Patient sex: M
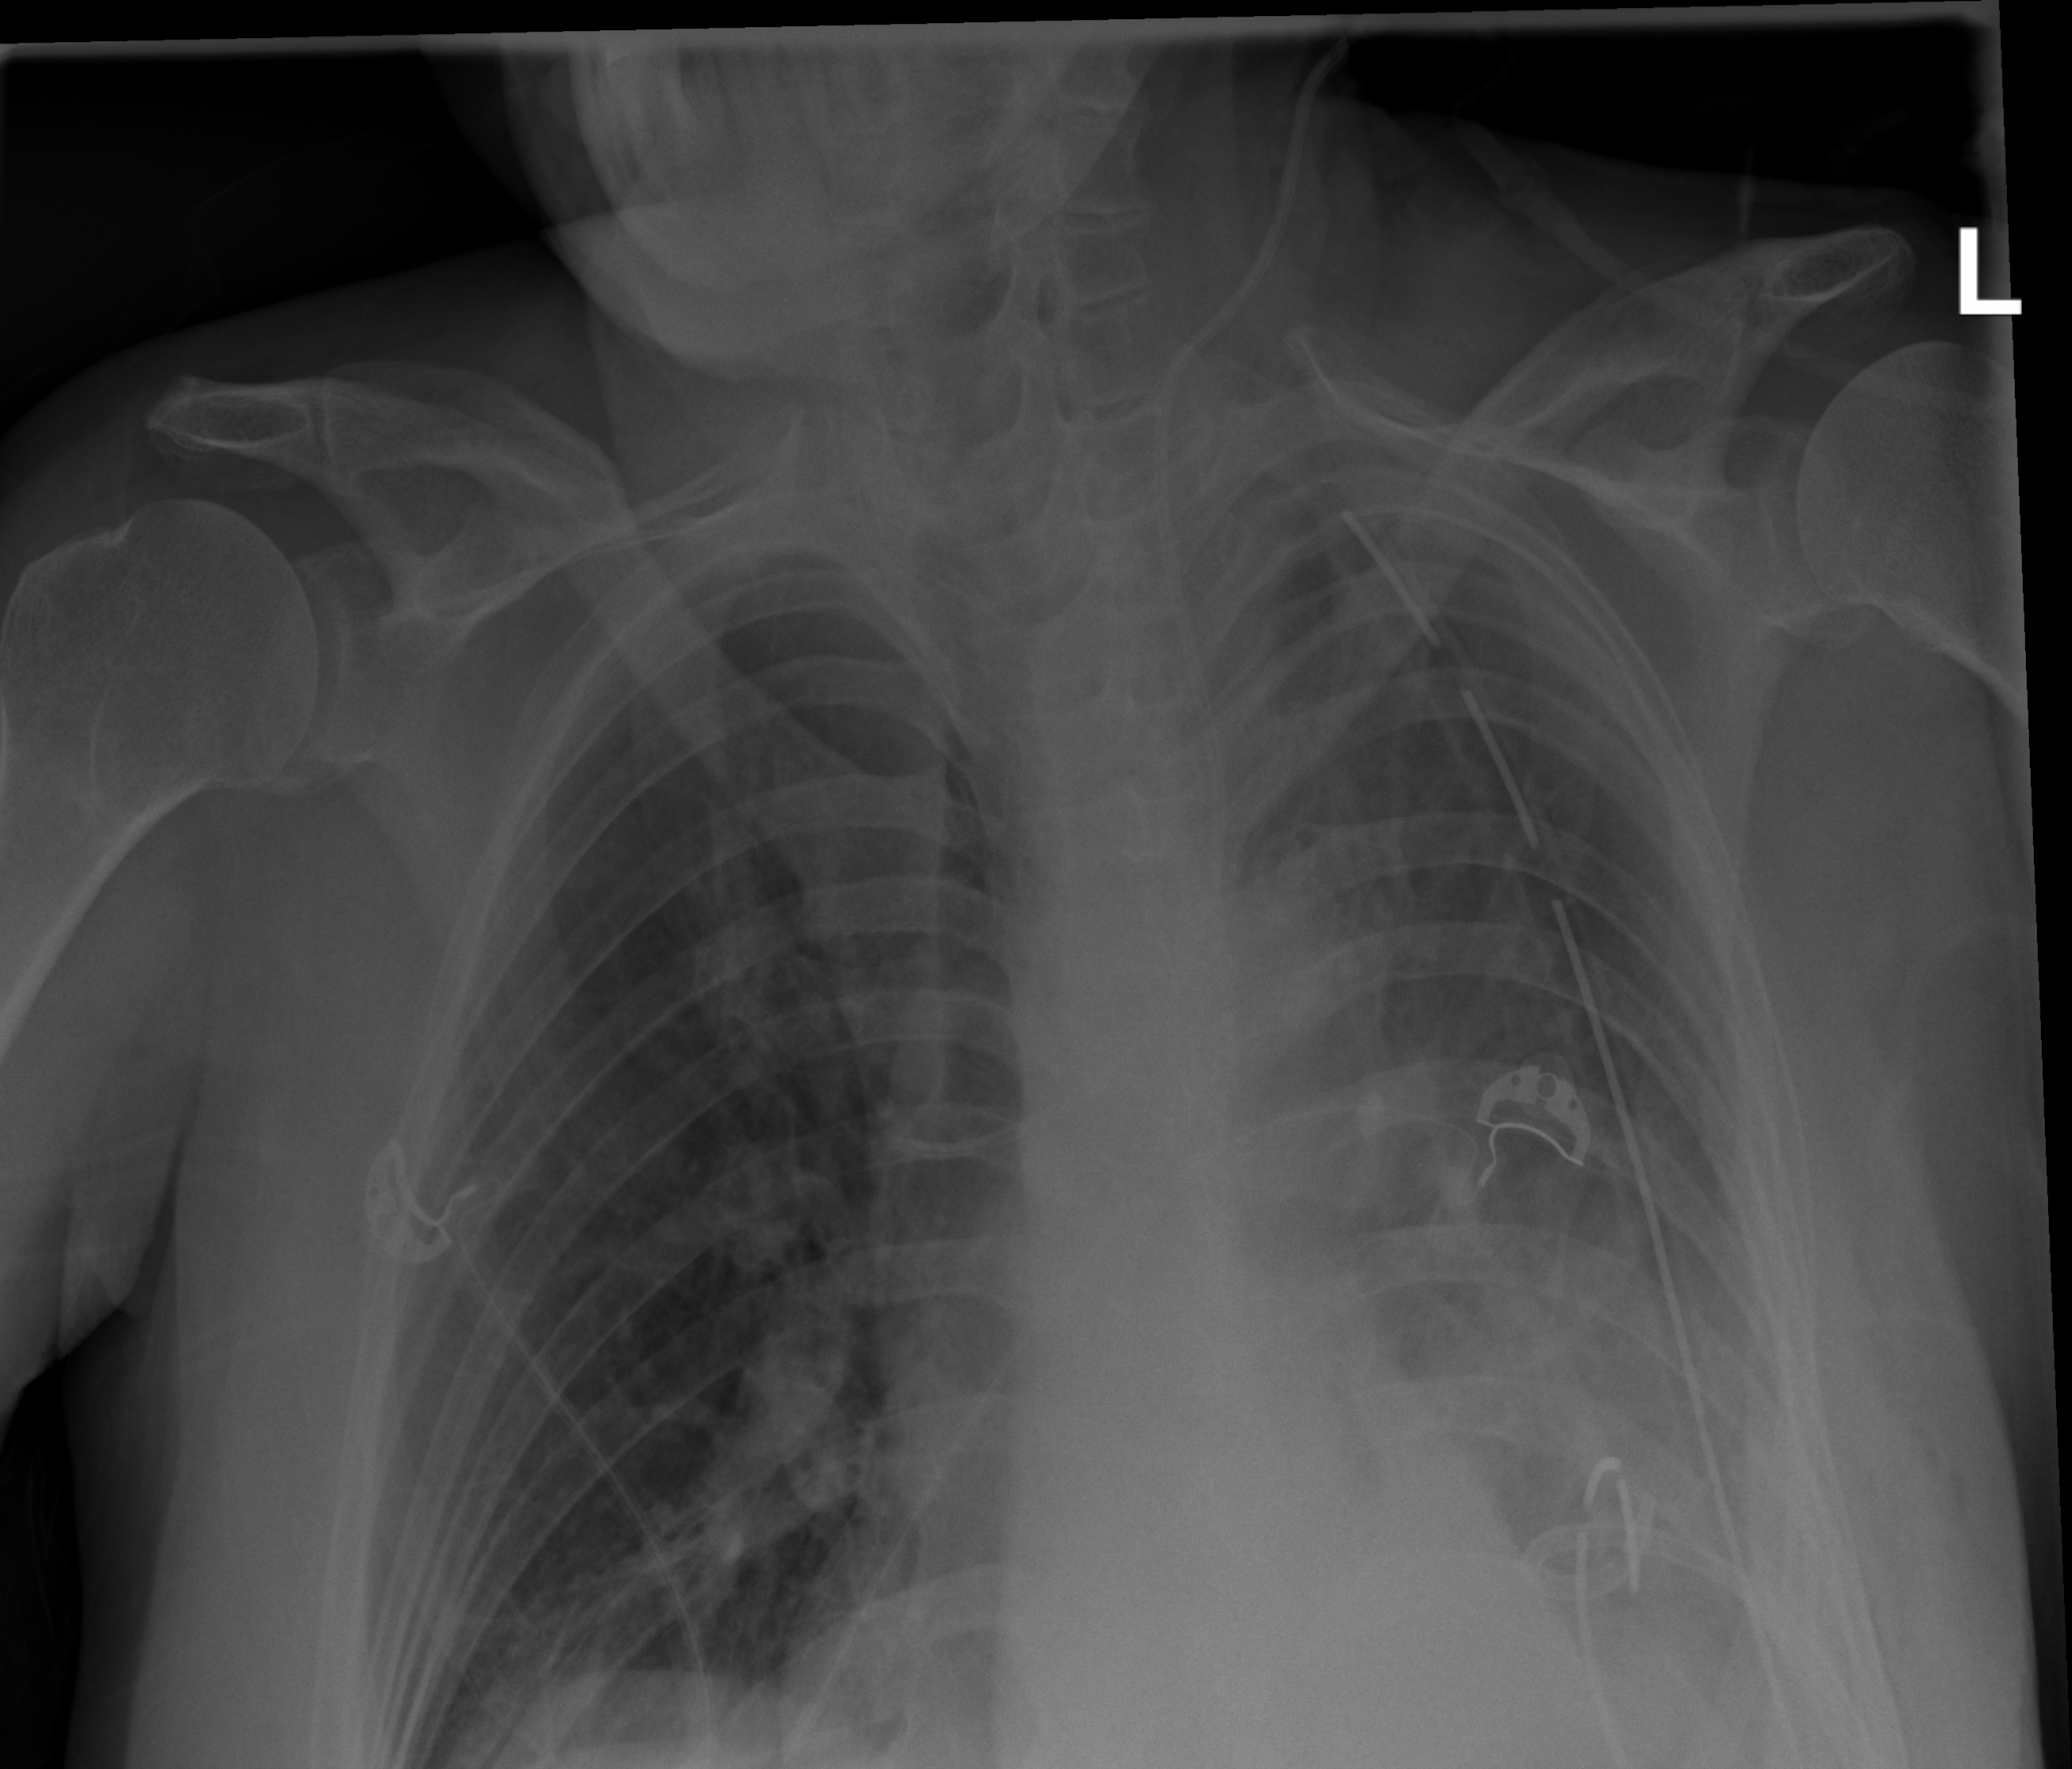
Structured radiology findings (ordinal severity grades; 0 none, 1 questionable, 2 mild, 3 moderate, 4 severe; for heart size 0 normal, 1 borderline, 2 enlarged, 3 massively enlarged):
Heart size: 1
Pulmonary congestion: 0
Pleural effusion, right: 0
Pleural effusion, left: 2
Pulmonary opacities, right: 0
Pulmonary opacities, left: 3
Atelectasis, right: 2
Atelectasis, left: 2